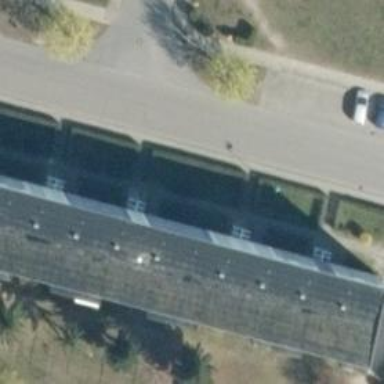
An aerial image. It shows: Building.